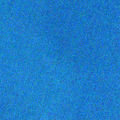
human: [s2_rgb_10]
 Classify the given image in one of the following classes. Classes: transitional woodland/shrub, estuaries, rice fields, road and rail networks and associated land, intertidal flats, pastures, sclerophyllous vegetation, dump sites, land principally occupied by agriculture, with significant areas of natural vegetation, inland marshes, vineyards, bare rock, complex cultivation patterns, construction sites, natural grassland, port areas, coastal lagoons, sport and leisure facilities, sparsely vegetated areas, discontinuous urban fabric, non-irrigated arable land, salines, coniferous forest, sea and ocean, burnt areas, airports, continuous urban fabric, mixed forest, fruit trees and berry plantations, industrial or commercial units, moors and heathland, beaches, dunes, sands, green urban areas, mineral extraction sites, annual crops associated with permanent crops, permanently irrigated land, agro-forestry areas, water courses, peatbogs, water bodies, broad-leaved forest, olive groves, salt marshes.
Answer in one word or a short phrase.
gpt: sea and ocean